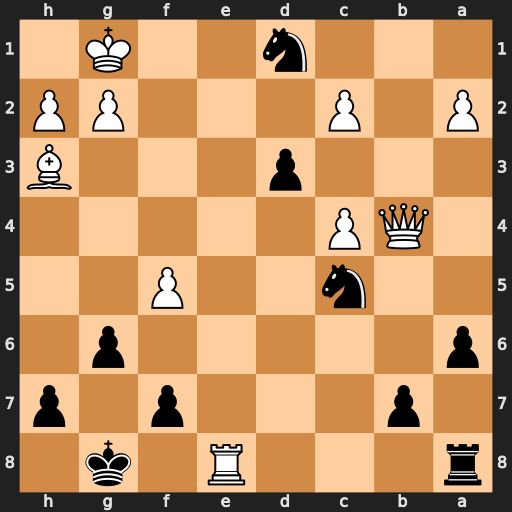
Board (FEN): r3R1k1/1p3p1p/p5p1/2n2P2/1QP5/3p3B/P1P3PP/3n2K1
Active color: b
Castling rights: -
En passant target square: -
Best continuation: Rxe8 cxd3 Nxd3 Qd2 Re1+ Qxe1 Nxe1